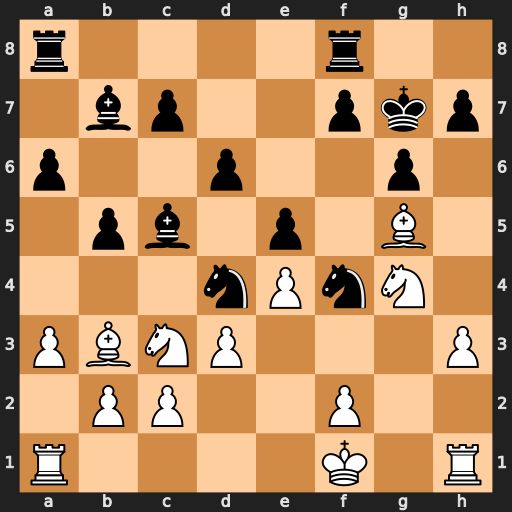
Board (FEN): r4r2/1bp2pkp/p2p2p1/1pb1p1B1/3nPnN1/PBNP3P/1PP2P2/R4K1R
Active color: w
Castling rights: -
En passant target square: -
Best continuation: Bf6+ Kg8 Nh6#